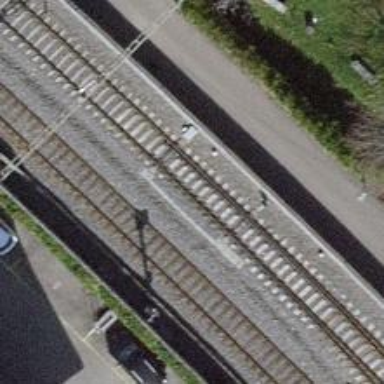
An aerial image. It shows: Railway switch.